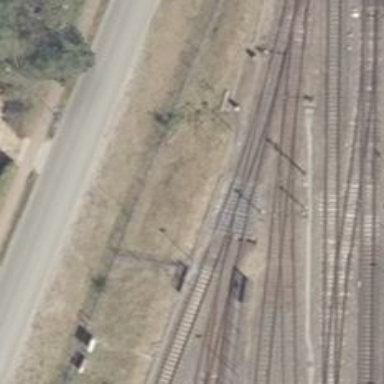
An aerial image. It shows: Railway switch.